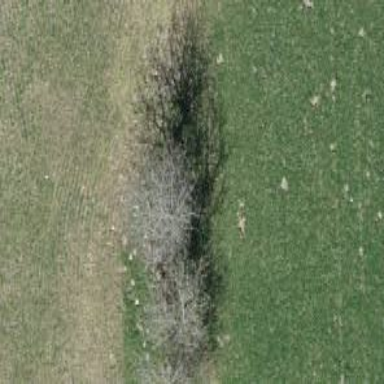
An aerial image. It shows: Row of trees in natural setting.